Question: i was wondering how can i add a view on ios Keyboard ? like this :

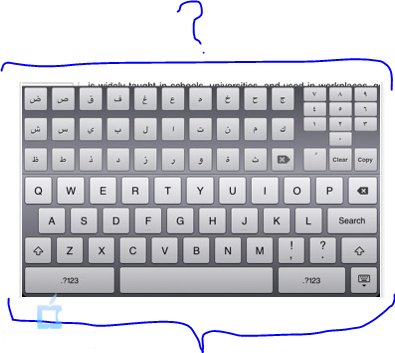
Answer: you will want to look into the 'inputAccessoryView' property in the 'UITextView' or 'UITextField' class (depending on what you are using) for a custom view above the keyboard.